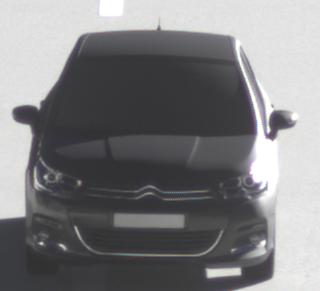
Make: Citroen
Model: C4 VTi 95
Detailed model: C4 (II)
Model produced from: 2012/08
Model produced until: 2013/06
Doors: 5
Color: gray
Road condition: dry road
Daytime: sunrise or sunset
Contrast: high contrast